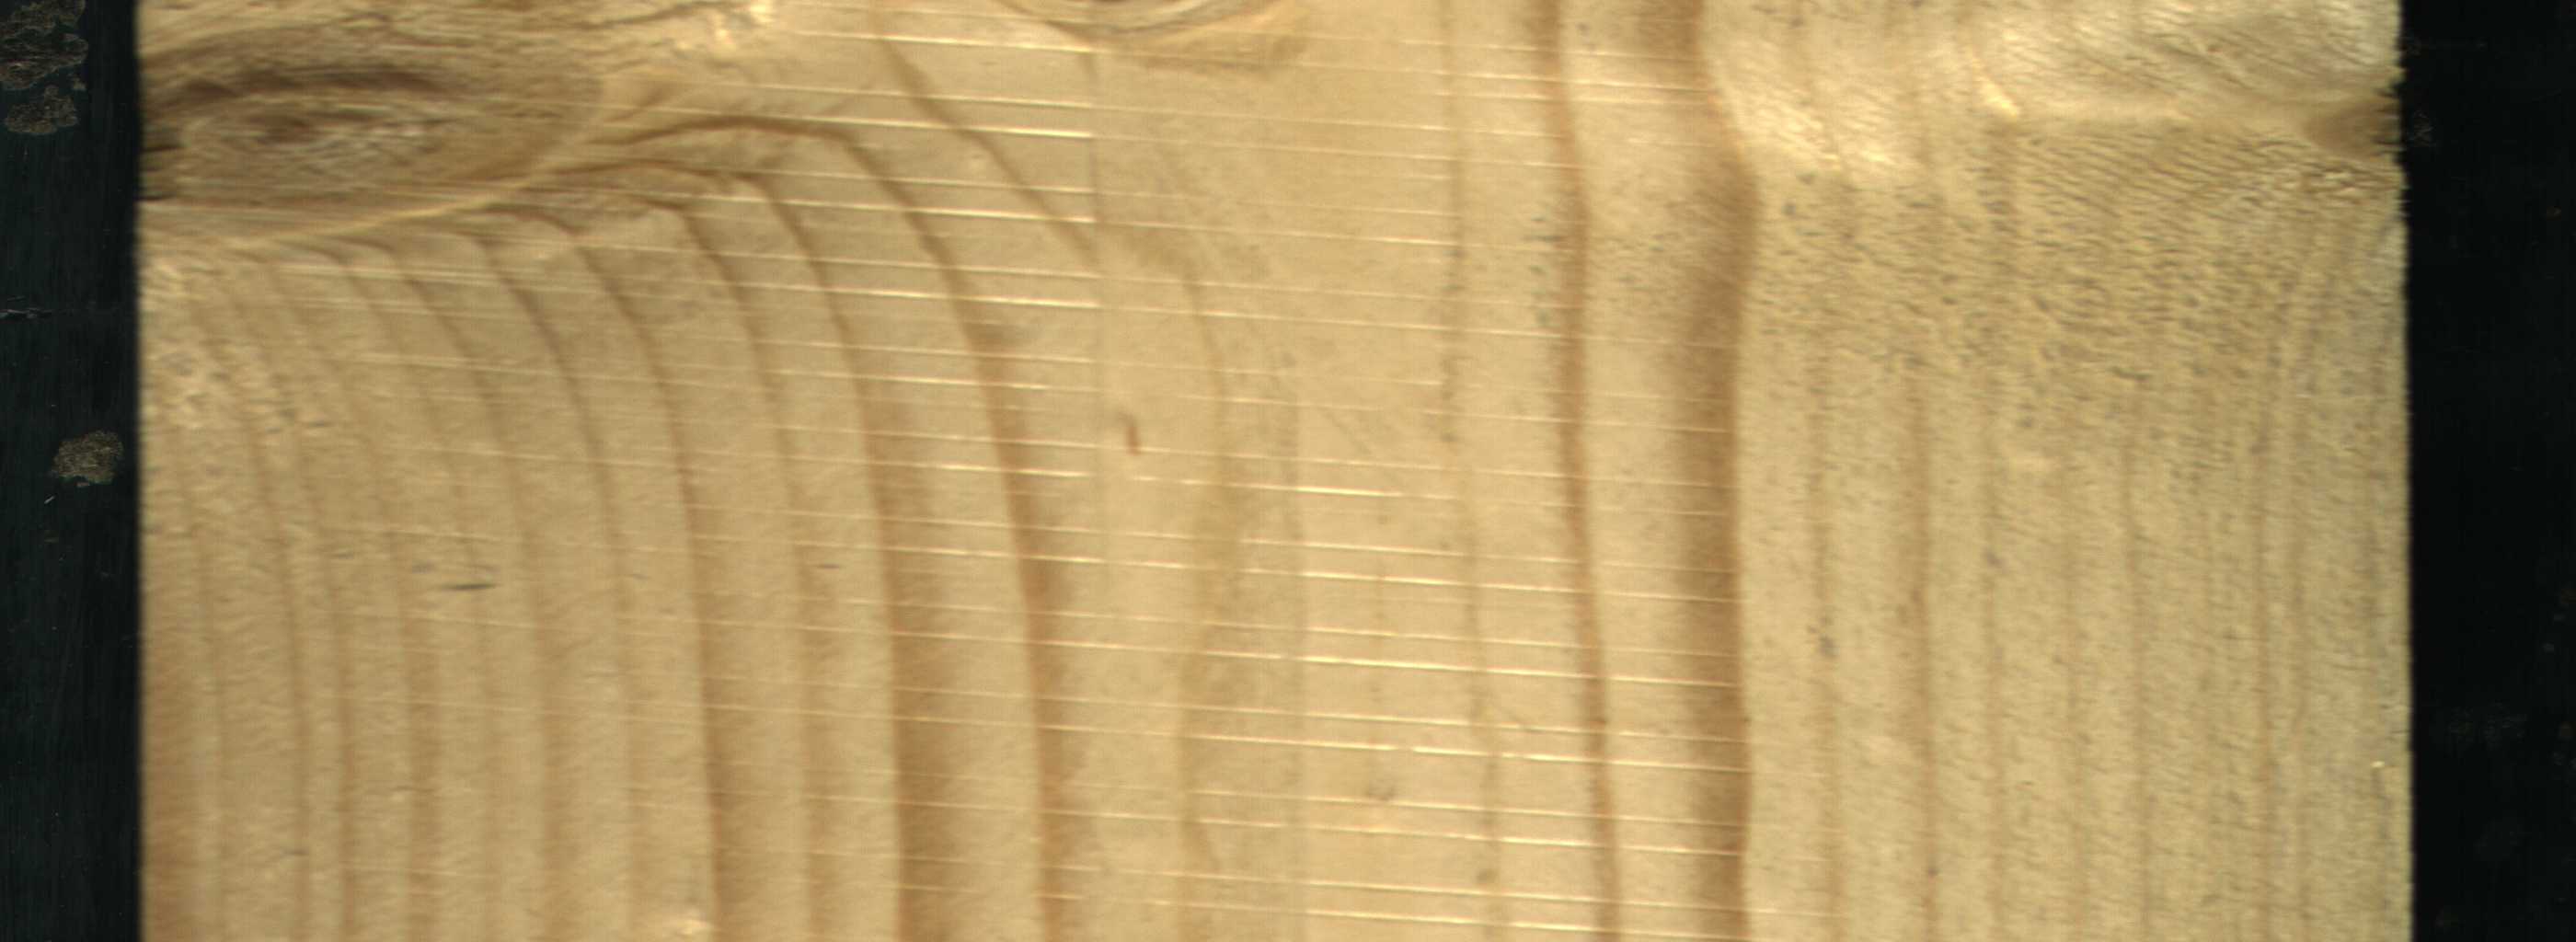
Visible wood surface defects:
Live_Knot
Live_Knot